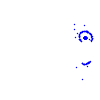
Particle: kaon